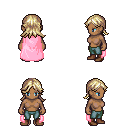
a pixel art fantasy rpg character, female body template, human, dark skin, pink cape, teal pants, white blonde loose hair, brown shoes, four views (front, back, left, right), 2x2 character sprite sheet, small pixel art, hard edges, no anti-aliasing